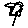
Label: flower